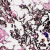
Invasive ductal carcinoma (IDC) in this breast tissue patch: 0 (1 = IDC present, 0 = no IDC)